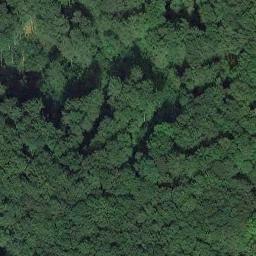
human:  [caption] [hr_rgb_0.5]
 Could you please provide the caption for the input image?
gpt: Many dark green trees are strewn at random in the forest .

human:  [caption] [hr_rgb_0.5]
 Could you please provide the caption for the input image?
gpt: The forest has a lot of dense dark green trees .

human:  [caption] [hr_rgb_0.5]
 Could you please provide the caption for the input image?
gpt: The forest is full of green trees .

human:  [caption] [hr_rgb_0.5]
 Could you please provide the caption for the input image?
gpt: This is a dense forest .

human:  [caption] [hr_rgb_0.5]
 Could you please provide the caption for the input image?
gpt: A dense forest with many green trees .